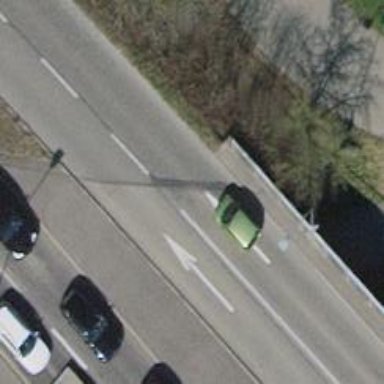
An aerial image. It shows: Tertiary road with asphalt surface that goes over bridge.